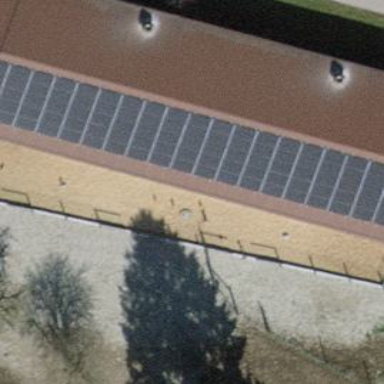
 consisting of solar photovoltaic panels."